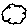
Label: cloud